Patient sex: M
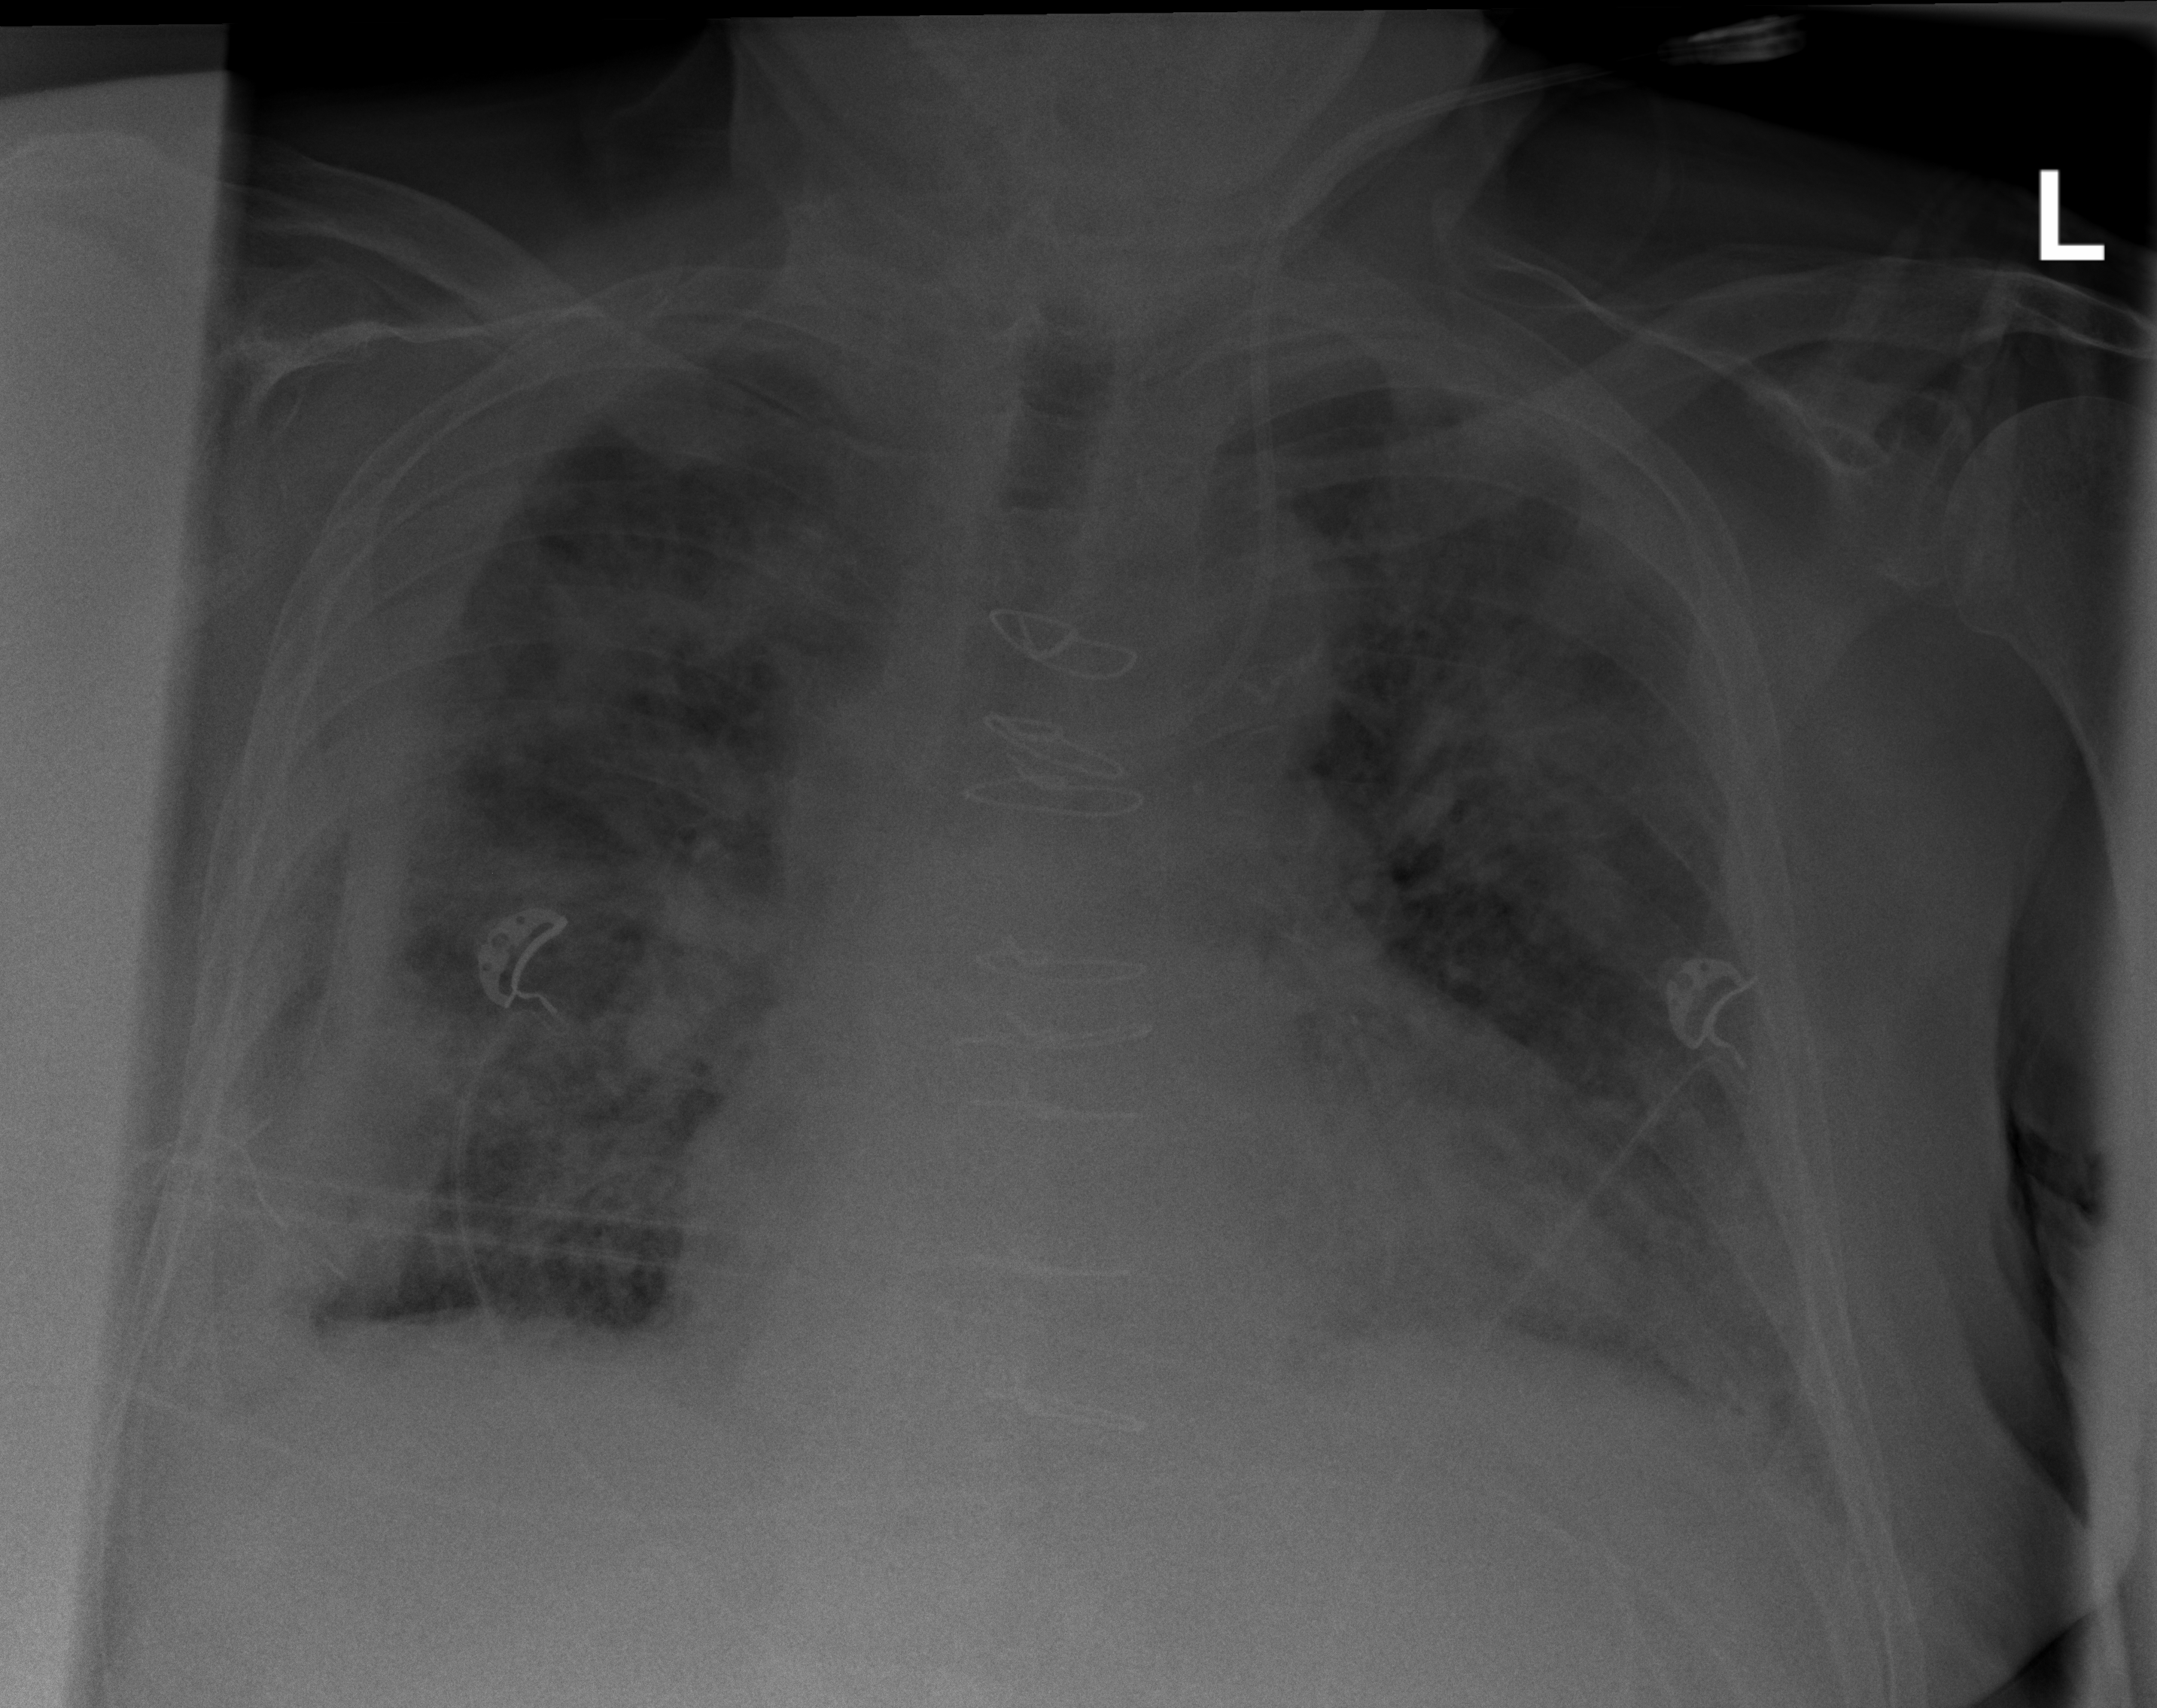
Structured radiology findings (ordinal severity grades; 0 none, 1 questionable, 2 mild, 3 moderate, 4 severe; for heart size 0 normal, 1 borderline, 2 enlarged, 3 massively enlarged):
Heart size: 2
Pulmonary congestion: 2
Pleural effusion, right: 3
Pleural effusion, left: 2
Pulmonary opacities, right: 4
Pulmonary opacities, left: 4
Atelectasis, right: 3
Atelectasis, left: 3